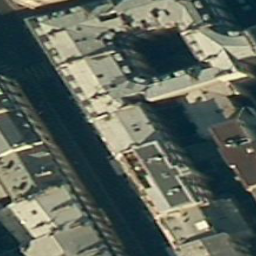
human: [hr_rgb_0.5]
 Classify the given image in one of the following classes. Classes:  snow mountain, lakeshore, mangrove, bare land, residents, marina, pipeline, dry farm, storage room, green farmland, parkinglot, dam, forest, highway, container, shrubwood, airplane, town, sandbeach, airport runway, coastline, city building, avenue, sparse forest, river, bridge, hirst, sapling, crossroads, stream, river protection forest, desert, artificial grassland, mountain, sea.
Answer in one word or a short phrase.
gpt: city building